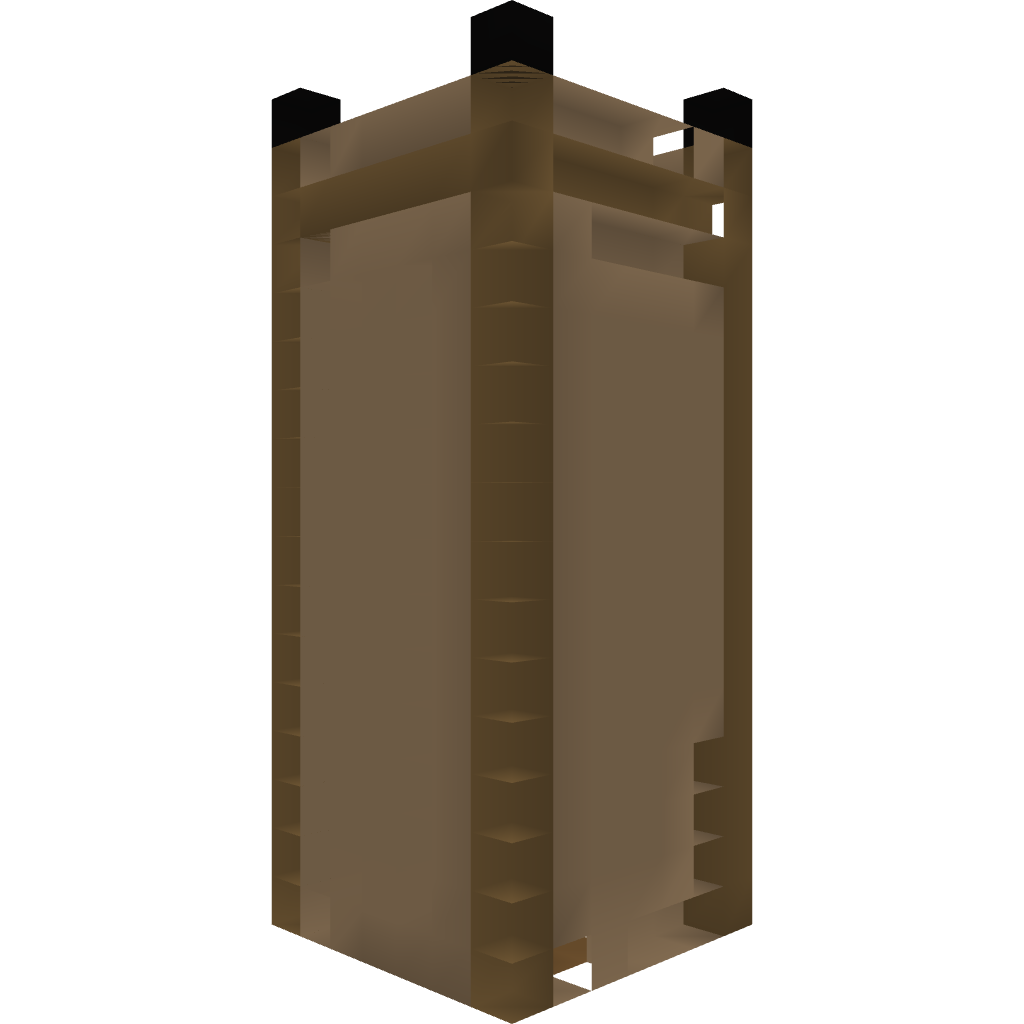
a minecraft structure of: Watch Tower